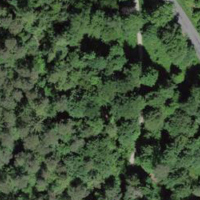
EUNIS habitat code: 43
Species observed at this site:
Cardamine flexuosa
Ajuga reptans
Fraxinus excelsior
Corylus avellana
Oxalis acetosella
Circaea lutetiana
Aegopodium podagraria
Atropa belladonna